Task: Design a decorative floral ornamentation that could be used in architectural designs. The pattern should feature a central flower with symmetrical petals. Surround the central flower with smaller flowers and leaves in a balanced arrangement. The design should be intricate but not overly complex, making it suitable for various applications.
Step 653:
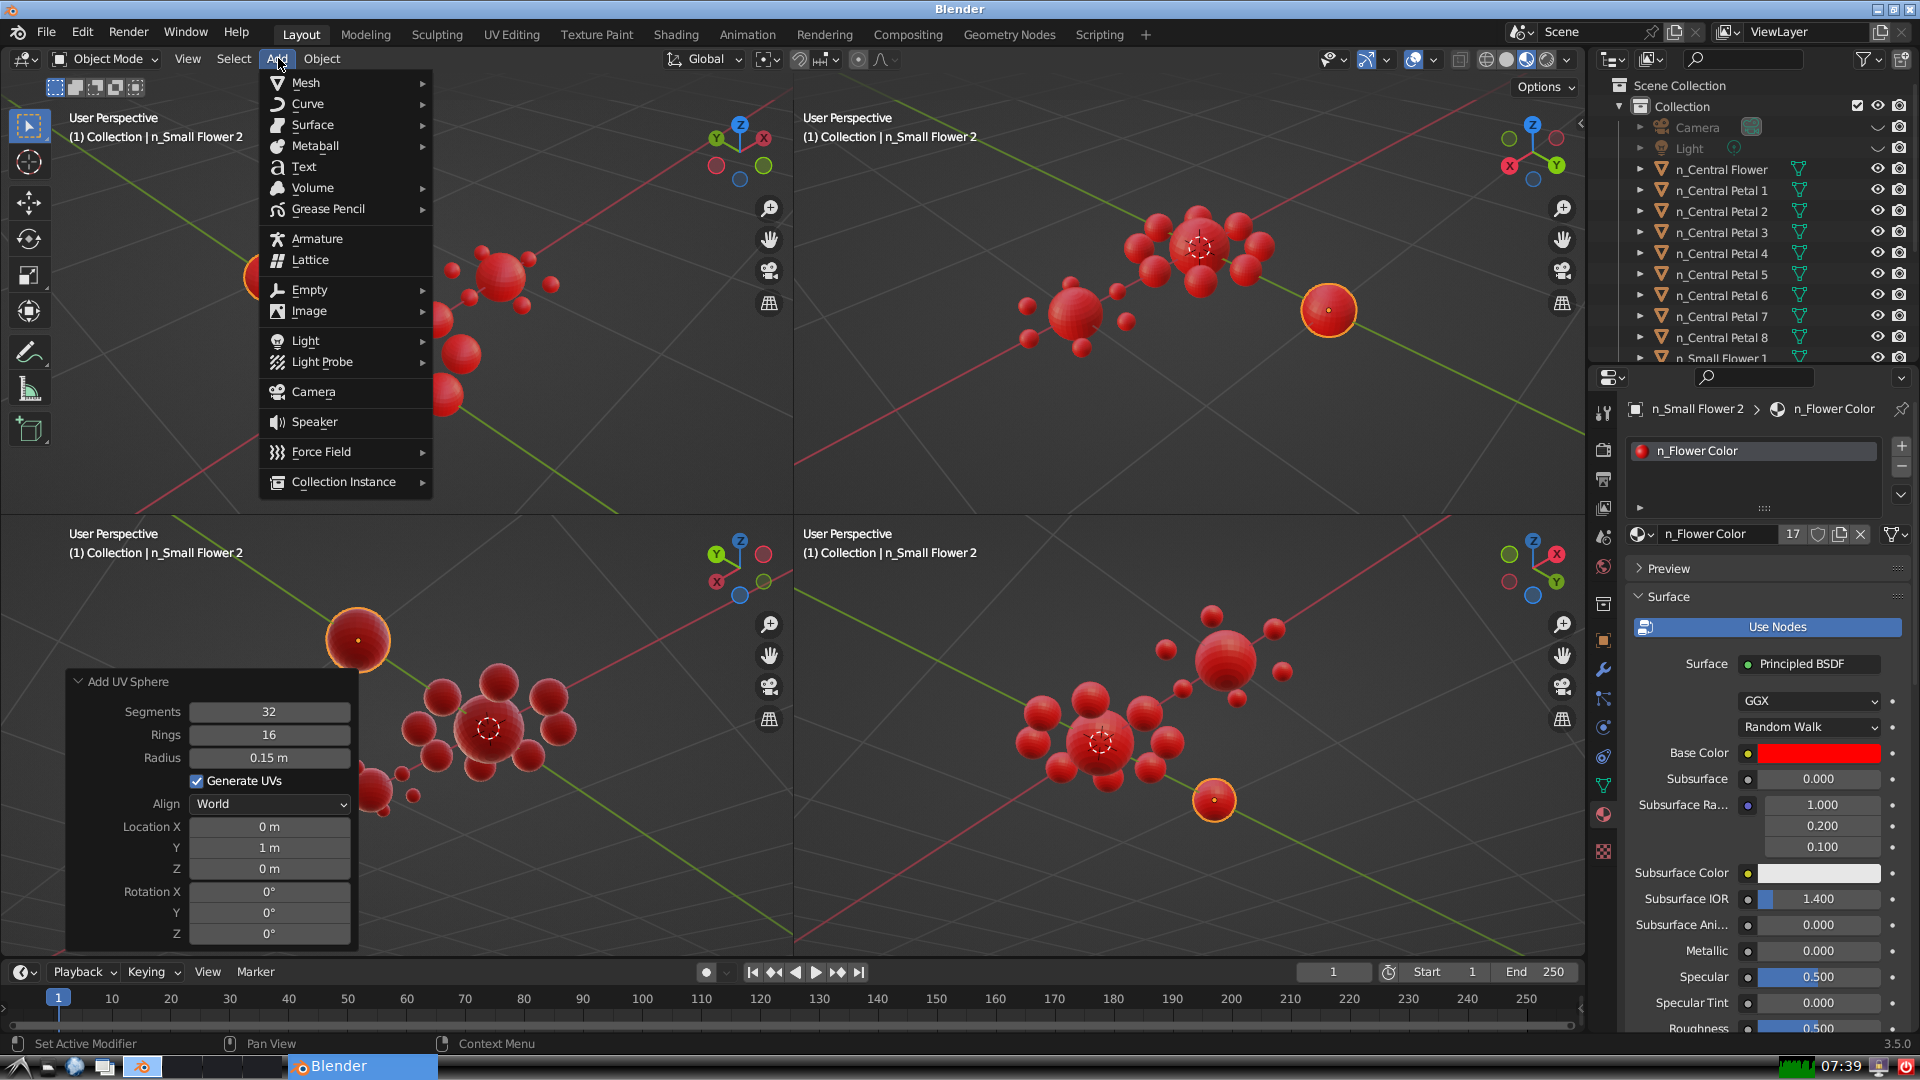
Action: {"mouse_move": [304, 82]}